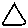
Label: triangle